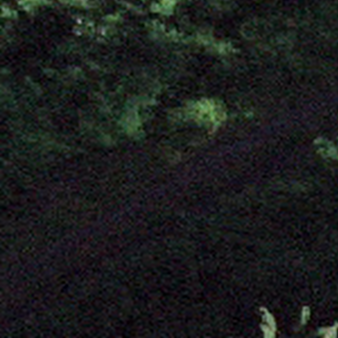
Label: other